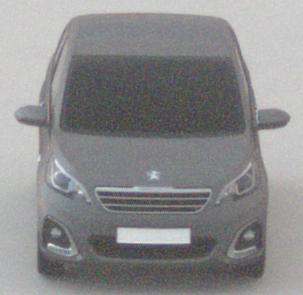
Make: Peugeot
Model: 108 1.0 VTi 68
Detailed model: 108
Model produced from: 2015/03
Model produced until: 2016/10
Doors: 3
Color: gray
Road condition: dry road
Daytime: night
Contrast: low contrast